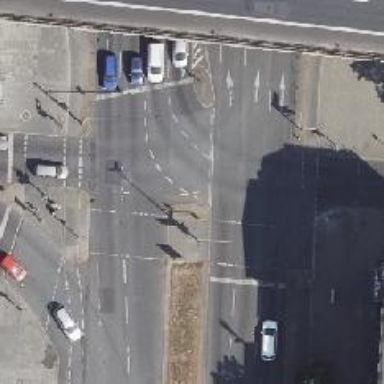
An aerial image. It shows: Footway located on traffic island.